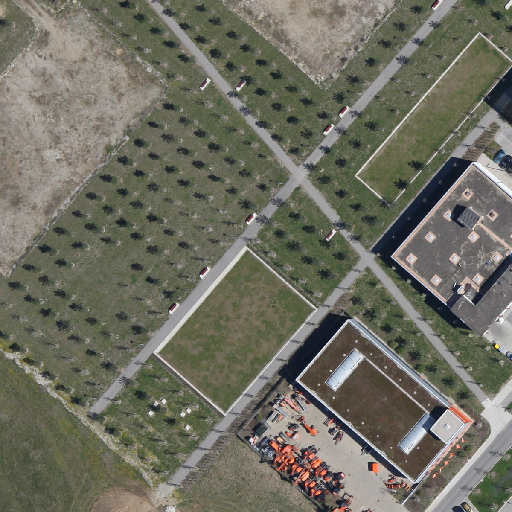
Referring expression: car in the parking area